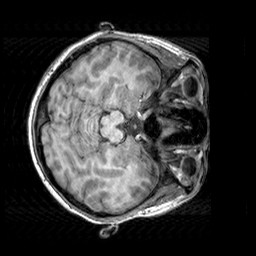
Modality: T1w
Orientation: axial
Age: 23
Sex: female
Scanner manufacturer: siemens
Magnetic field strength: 3 T
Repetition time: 2.3 s
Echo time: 0.00303 s